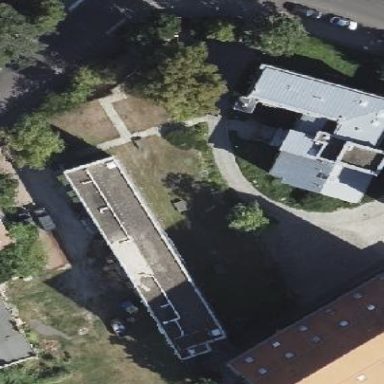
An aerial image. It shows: Gray building with flat roof.